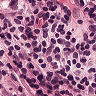
Metastatic tissue present: yes